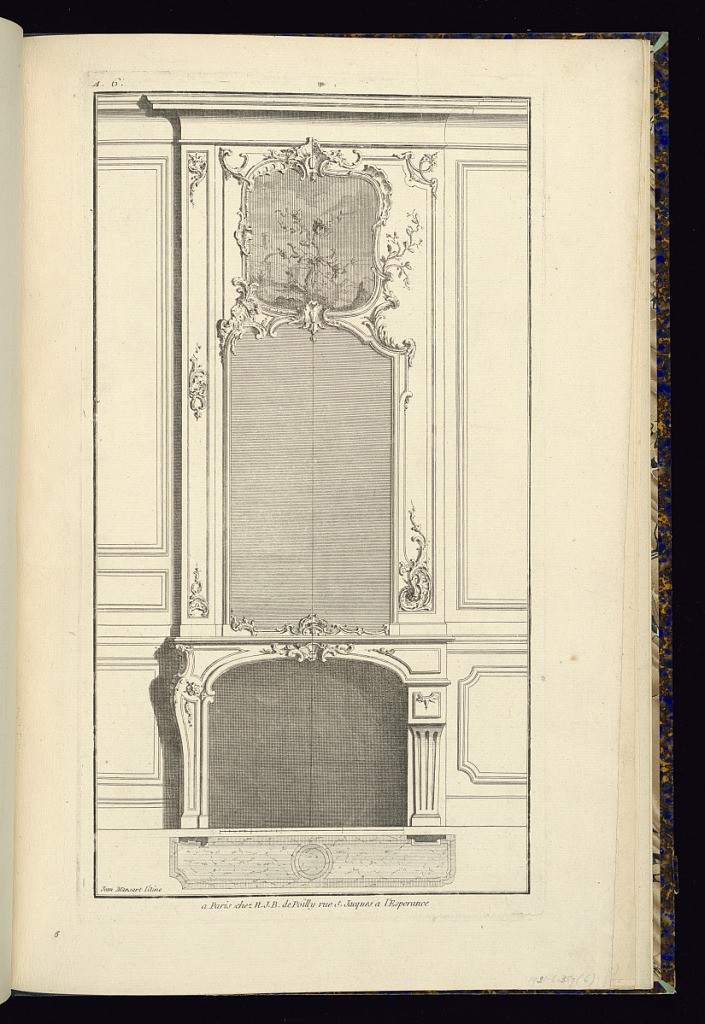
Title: Fireplace (Chimney Piece and Mantel) Designs
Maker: Jean Mansart de Jouy, French, 1705 - 1783
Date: mid- 18th–late 18th century
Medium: Etching and engraving on laid paper
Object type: Print
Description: Designs for a chimney piece (fireplace, overmantel mirror, and painting above) illustrated as a detailed wall elevation with two different options in the design (split in half). The designs feature rococo ornament and motifs, with c-scrolls, rosettes, scrolling leaves (rinceaux), foliage, shells, fluting, catrouches, clasps, masks (mascaron), sprigs, palm leaves, egg and dart pattern moulding, feather, and wave motifs. The overmantel mirror is topped with a square painting of a flowering tree or shrub in a landscape, framed by ornate molding. The walls on either side of the chimney piece are decorated with plain frame molded paneling (boiserie) - large horizontal panels, with a dado level below. Below the chimney piece is a scale and a plan view of the mantel shapes and marble front hearth designs, featuring a circle in the center. The plate is numbered and signed.